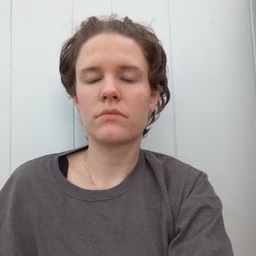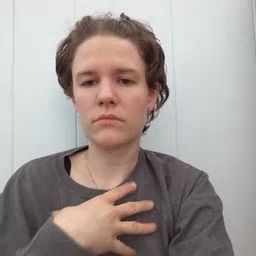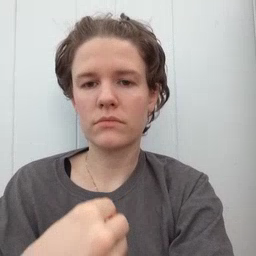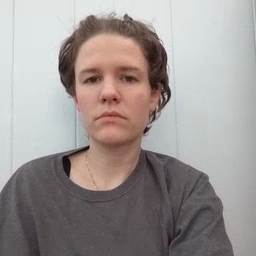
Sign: white